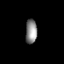
Tissue: prostate
Cell type: Fibroblasts
Senescence score: 0.7233
Nuclear area (px): 274
Mean DAPI intensity: 137.354